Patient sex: F
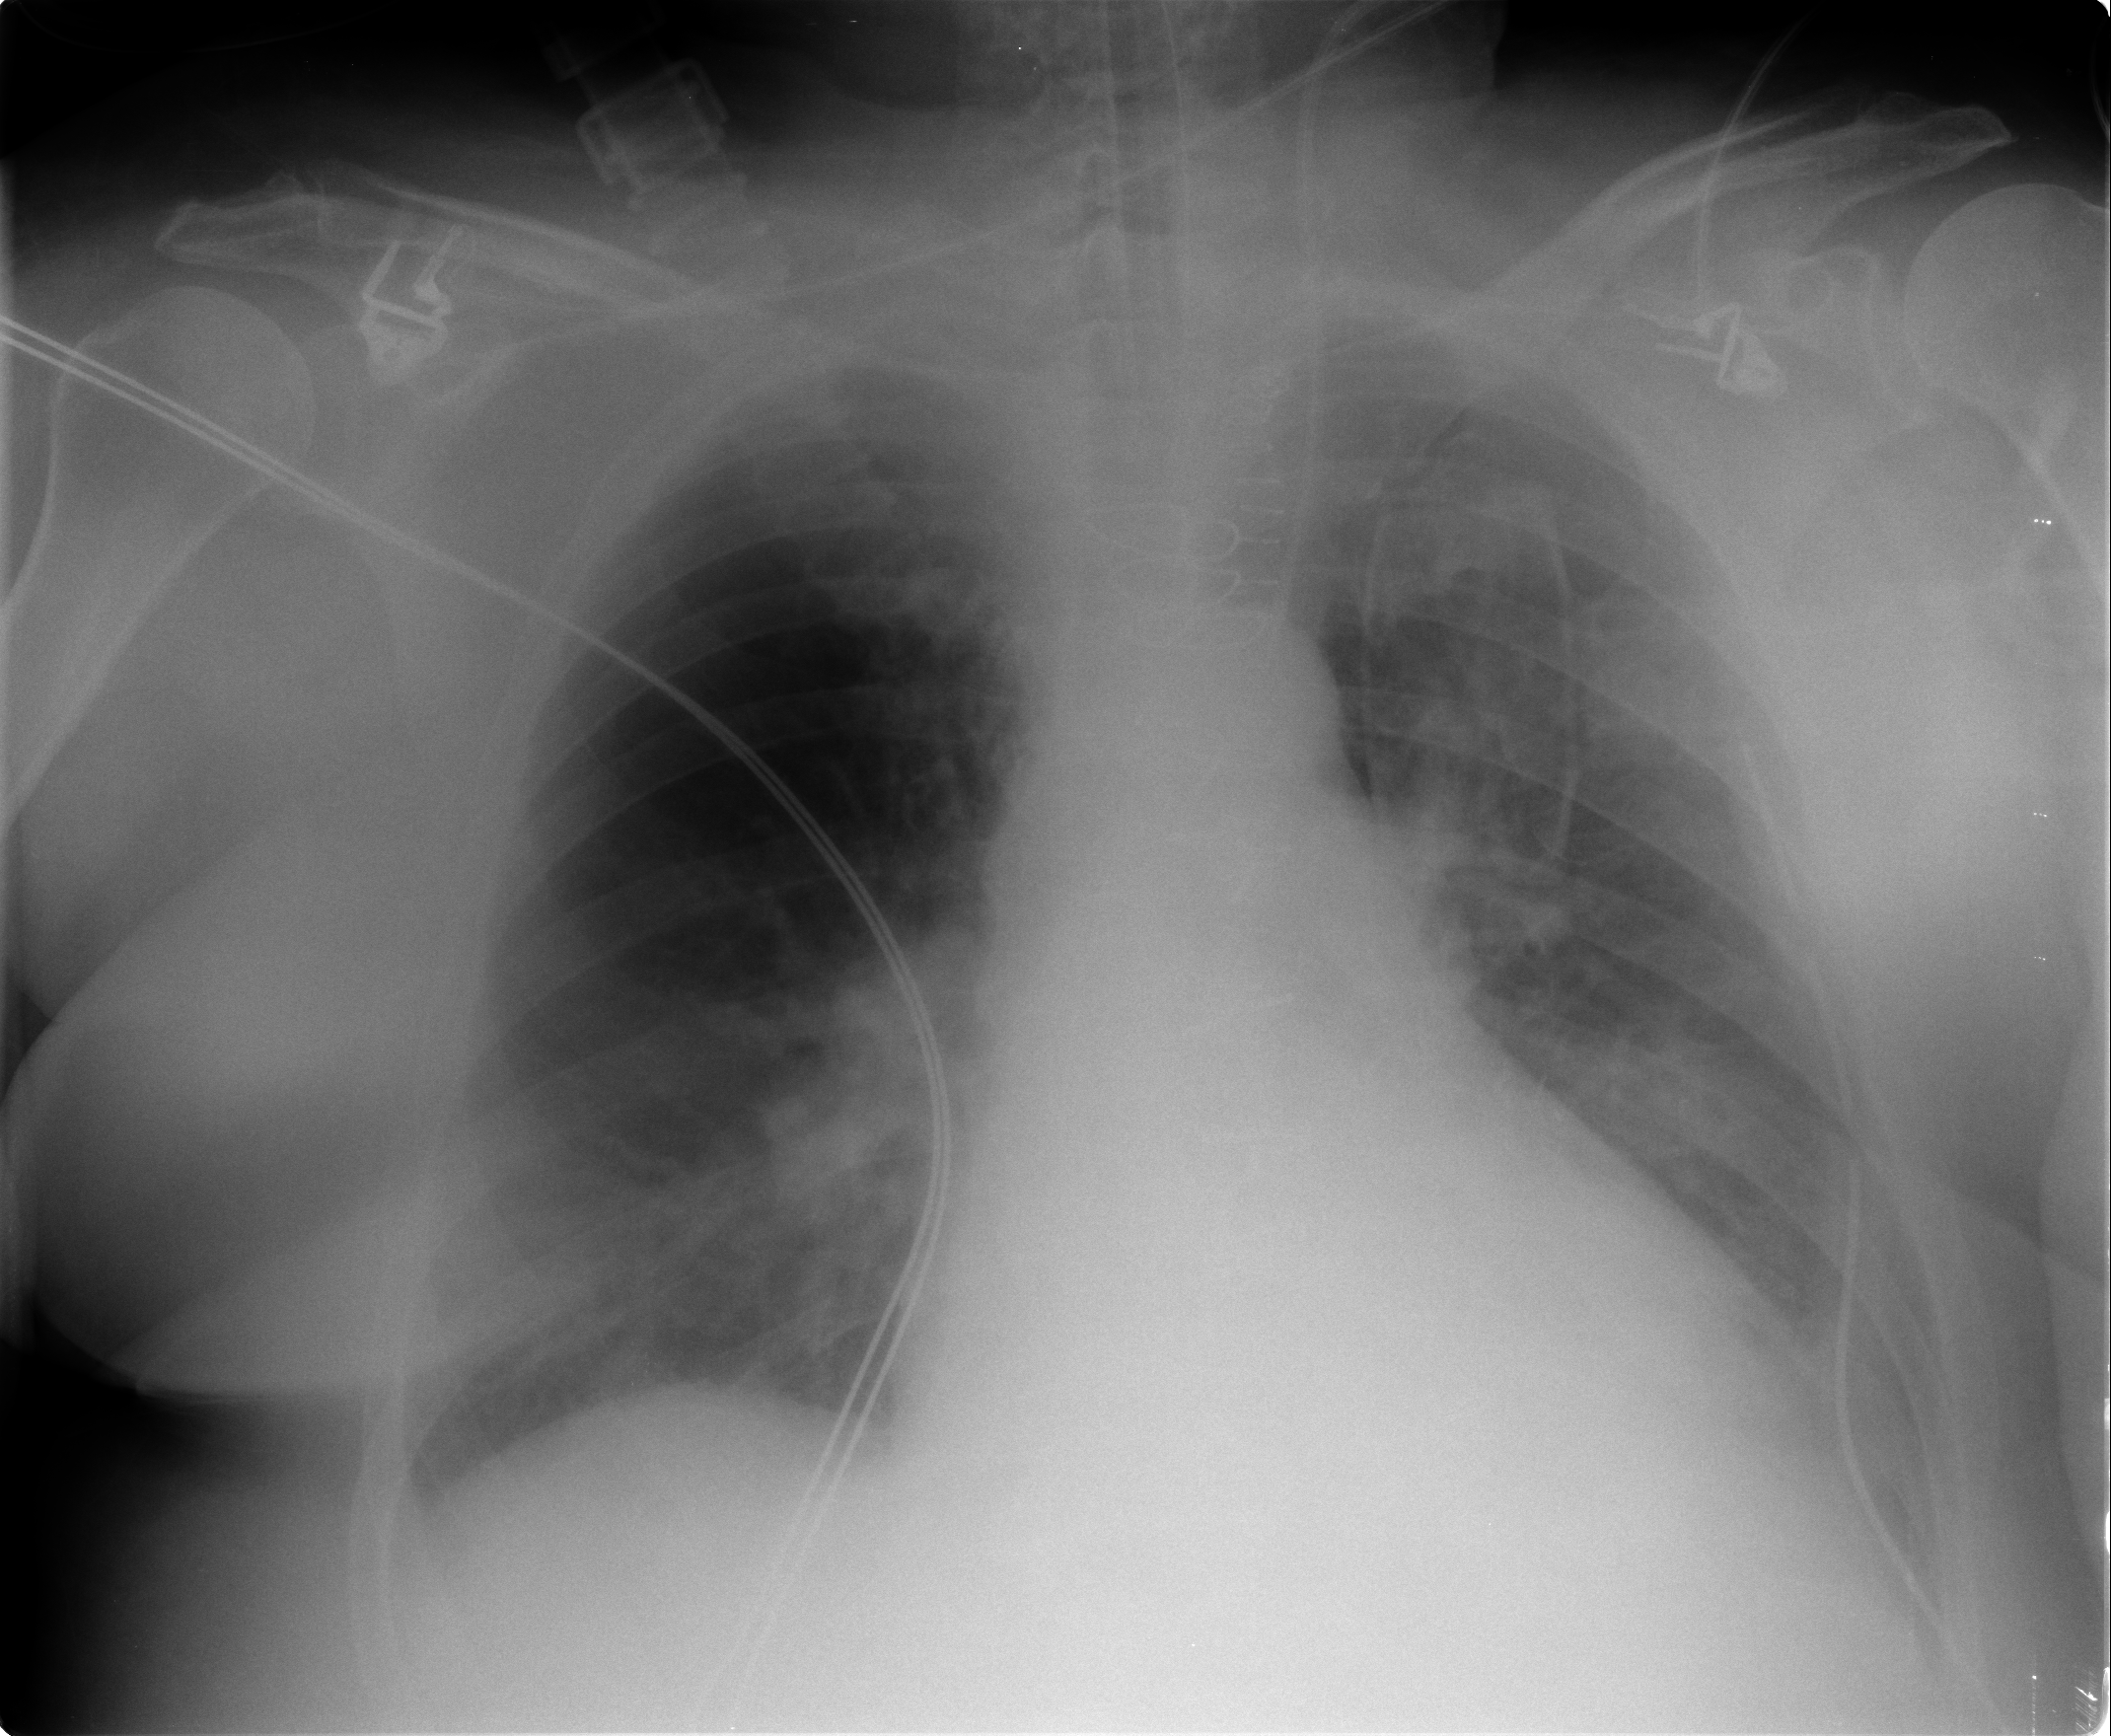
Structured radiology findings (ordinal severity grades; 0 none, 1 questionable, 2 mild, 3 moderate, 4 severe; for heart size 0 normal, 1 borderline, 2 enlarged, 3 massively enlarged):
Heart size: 2
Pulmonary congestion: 2
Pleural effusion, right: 0
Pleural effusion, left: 2
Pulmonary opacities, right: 0
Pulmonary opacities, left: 0
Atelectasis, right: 2
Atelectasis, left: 2